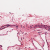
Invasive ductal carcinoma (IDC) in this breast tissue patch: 0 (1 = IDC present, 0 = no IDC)